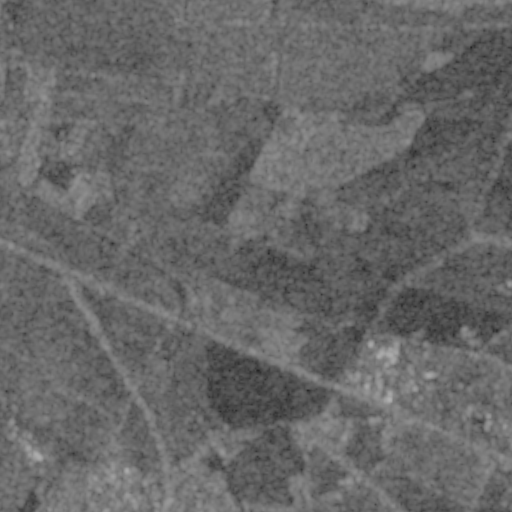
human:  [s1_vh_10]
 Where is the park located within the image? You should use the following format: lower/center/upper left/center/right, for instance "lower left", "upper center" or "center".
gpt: The park is located in the lower left of the image.
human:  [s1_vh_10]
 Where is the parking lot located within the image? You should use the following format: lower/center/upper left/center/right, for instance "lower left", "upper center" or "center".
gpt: The parking lot is located in the lower left of the image.
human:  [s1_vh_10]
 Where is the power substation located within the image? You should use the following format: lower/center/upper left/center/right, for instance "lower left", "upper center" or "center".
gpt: The power substation is located in the upper left of the image.
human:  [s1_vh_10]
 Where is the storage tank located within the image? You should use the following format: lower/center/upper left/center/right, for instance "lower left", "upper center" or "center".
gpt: The storage tank is located in the lower left of the image.
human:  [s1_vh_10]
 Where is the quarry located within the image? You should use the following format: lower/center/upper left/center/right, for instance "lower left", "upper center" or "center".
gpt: There is no quarry in the image.

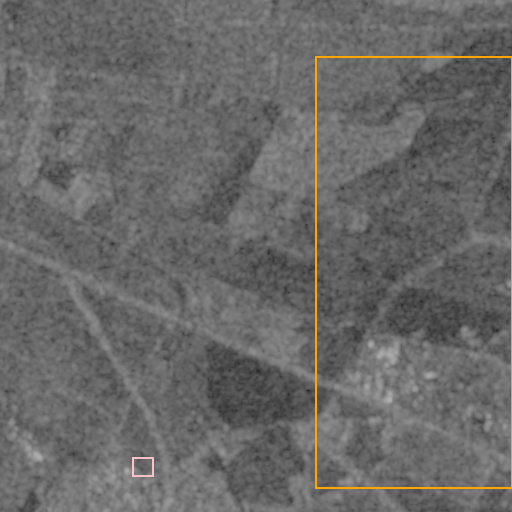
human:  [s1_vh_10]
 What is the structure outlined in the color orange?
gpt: The structure outlined in orange is a crop field.
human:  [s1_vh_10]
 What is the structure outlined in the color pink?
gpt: The structure outlined in pink is a park.
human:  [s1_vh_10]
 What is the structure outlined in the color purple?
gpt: There is no purple outline.